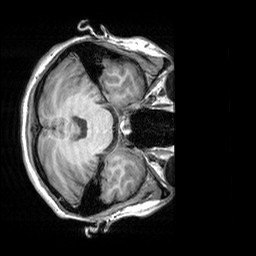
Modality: T1w
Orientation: axial
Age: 24
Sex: female
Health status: healthy
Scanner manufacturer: siemens
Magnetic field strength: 3 T
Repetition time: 2.3 s
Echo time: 0.00303 s